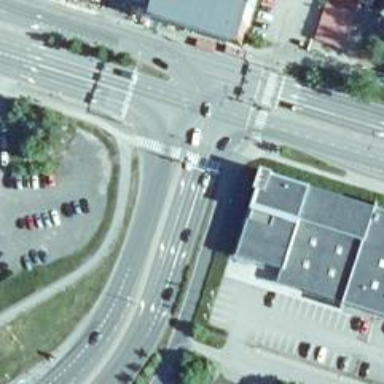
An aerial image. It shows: Secondary link road with asphalt surface.